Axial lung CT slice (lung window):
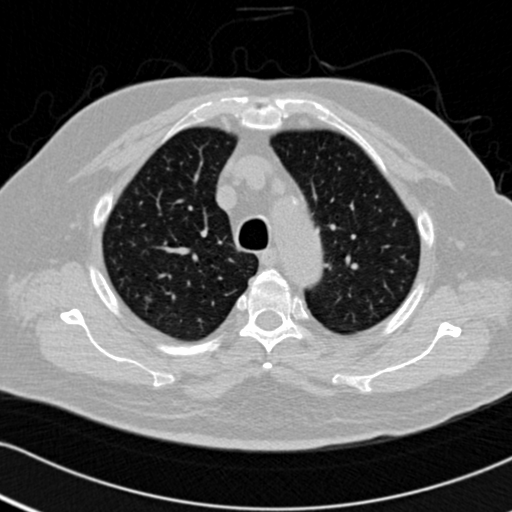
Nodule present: yes
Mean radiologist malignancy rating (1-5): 3